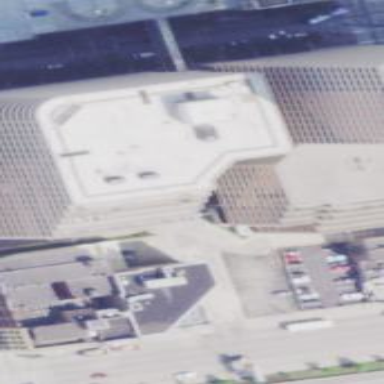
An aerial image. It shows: Commercial building.